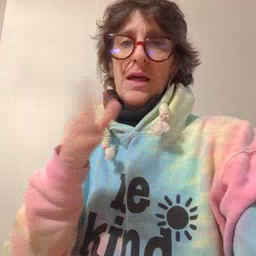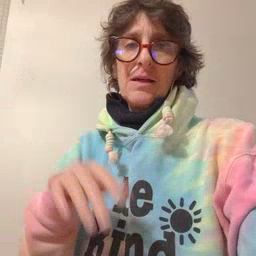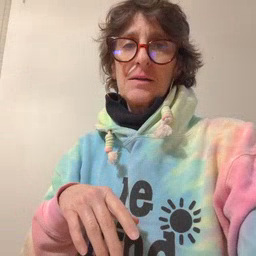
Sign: flag